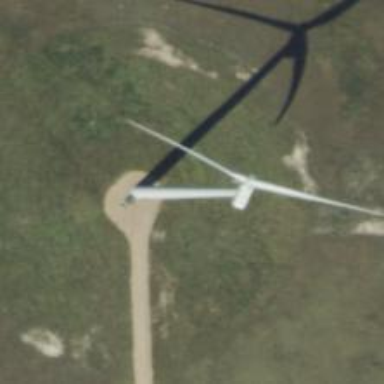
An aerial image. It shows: Wind generator using wind turbines of horizontal axis.